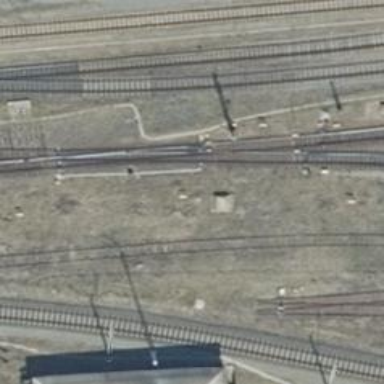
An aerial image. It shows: Railway yard.